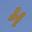
Label: 4